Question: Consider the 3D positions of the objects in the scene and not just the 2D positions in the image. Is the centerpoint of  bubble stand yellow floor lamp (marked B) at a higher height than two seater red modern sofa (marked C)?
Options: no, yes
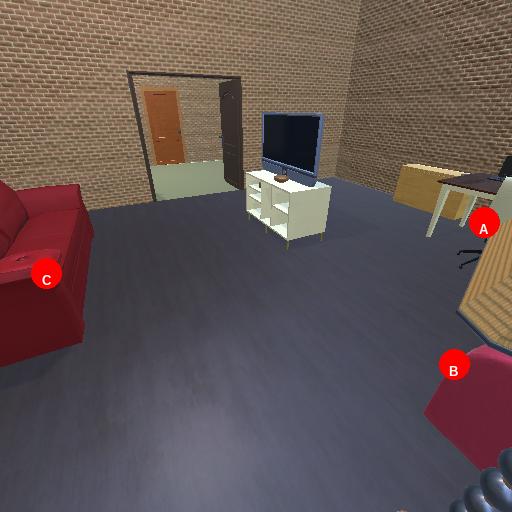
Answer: no